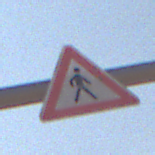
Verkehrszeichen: FussgaengerLinks
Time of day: Midday
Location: Outdoor (Nature)
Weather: PartlyCloudy
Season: NotSpecified
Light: Natural